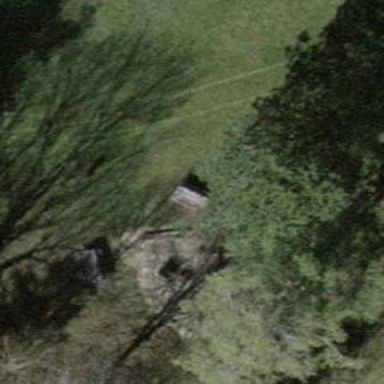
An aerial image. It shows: Bench.